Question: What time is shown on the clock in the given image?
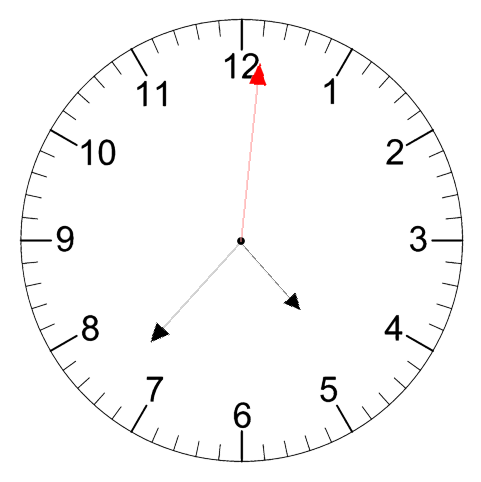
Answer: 04:37:01